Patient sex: M
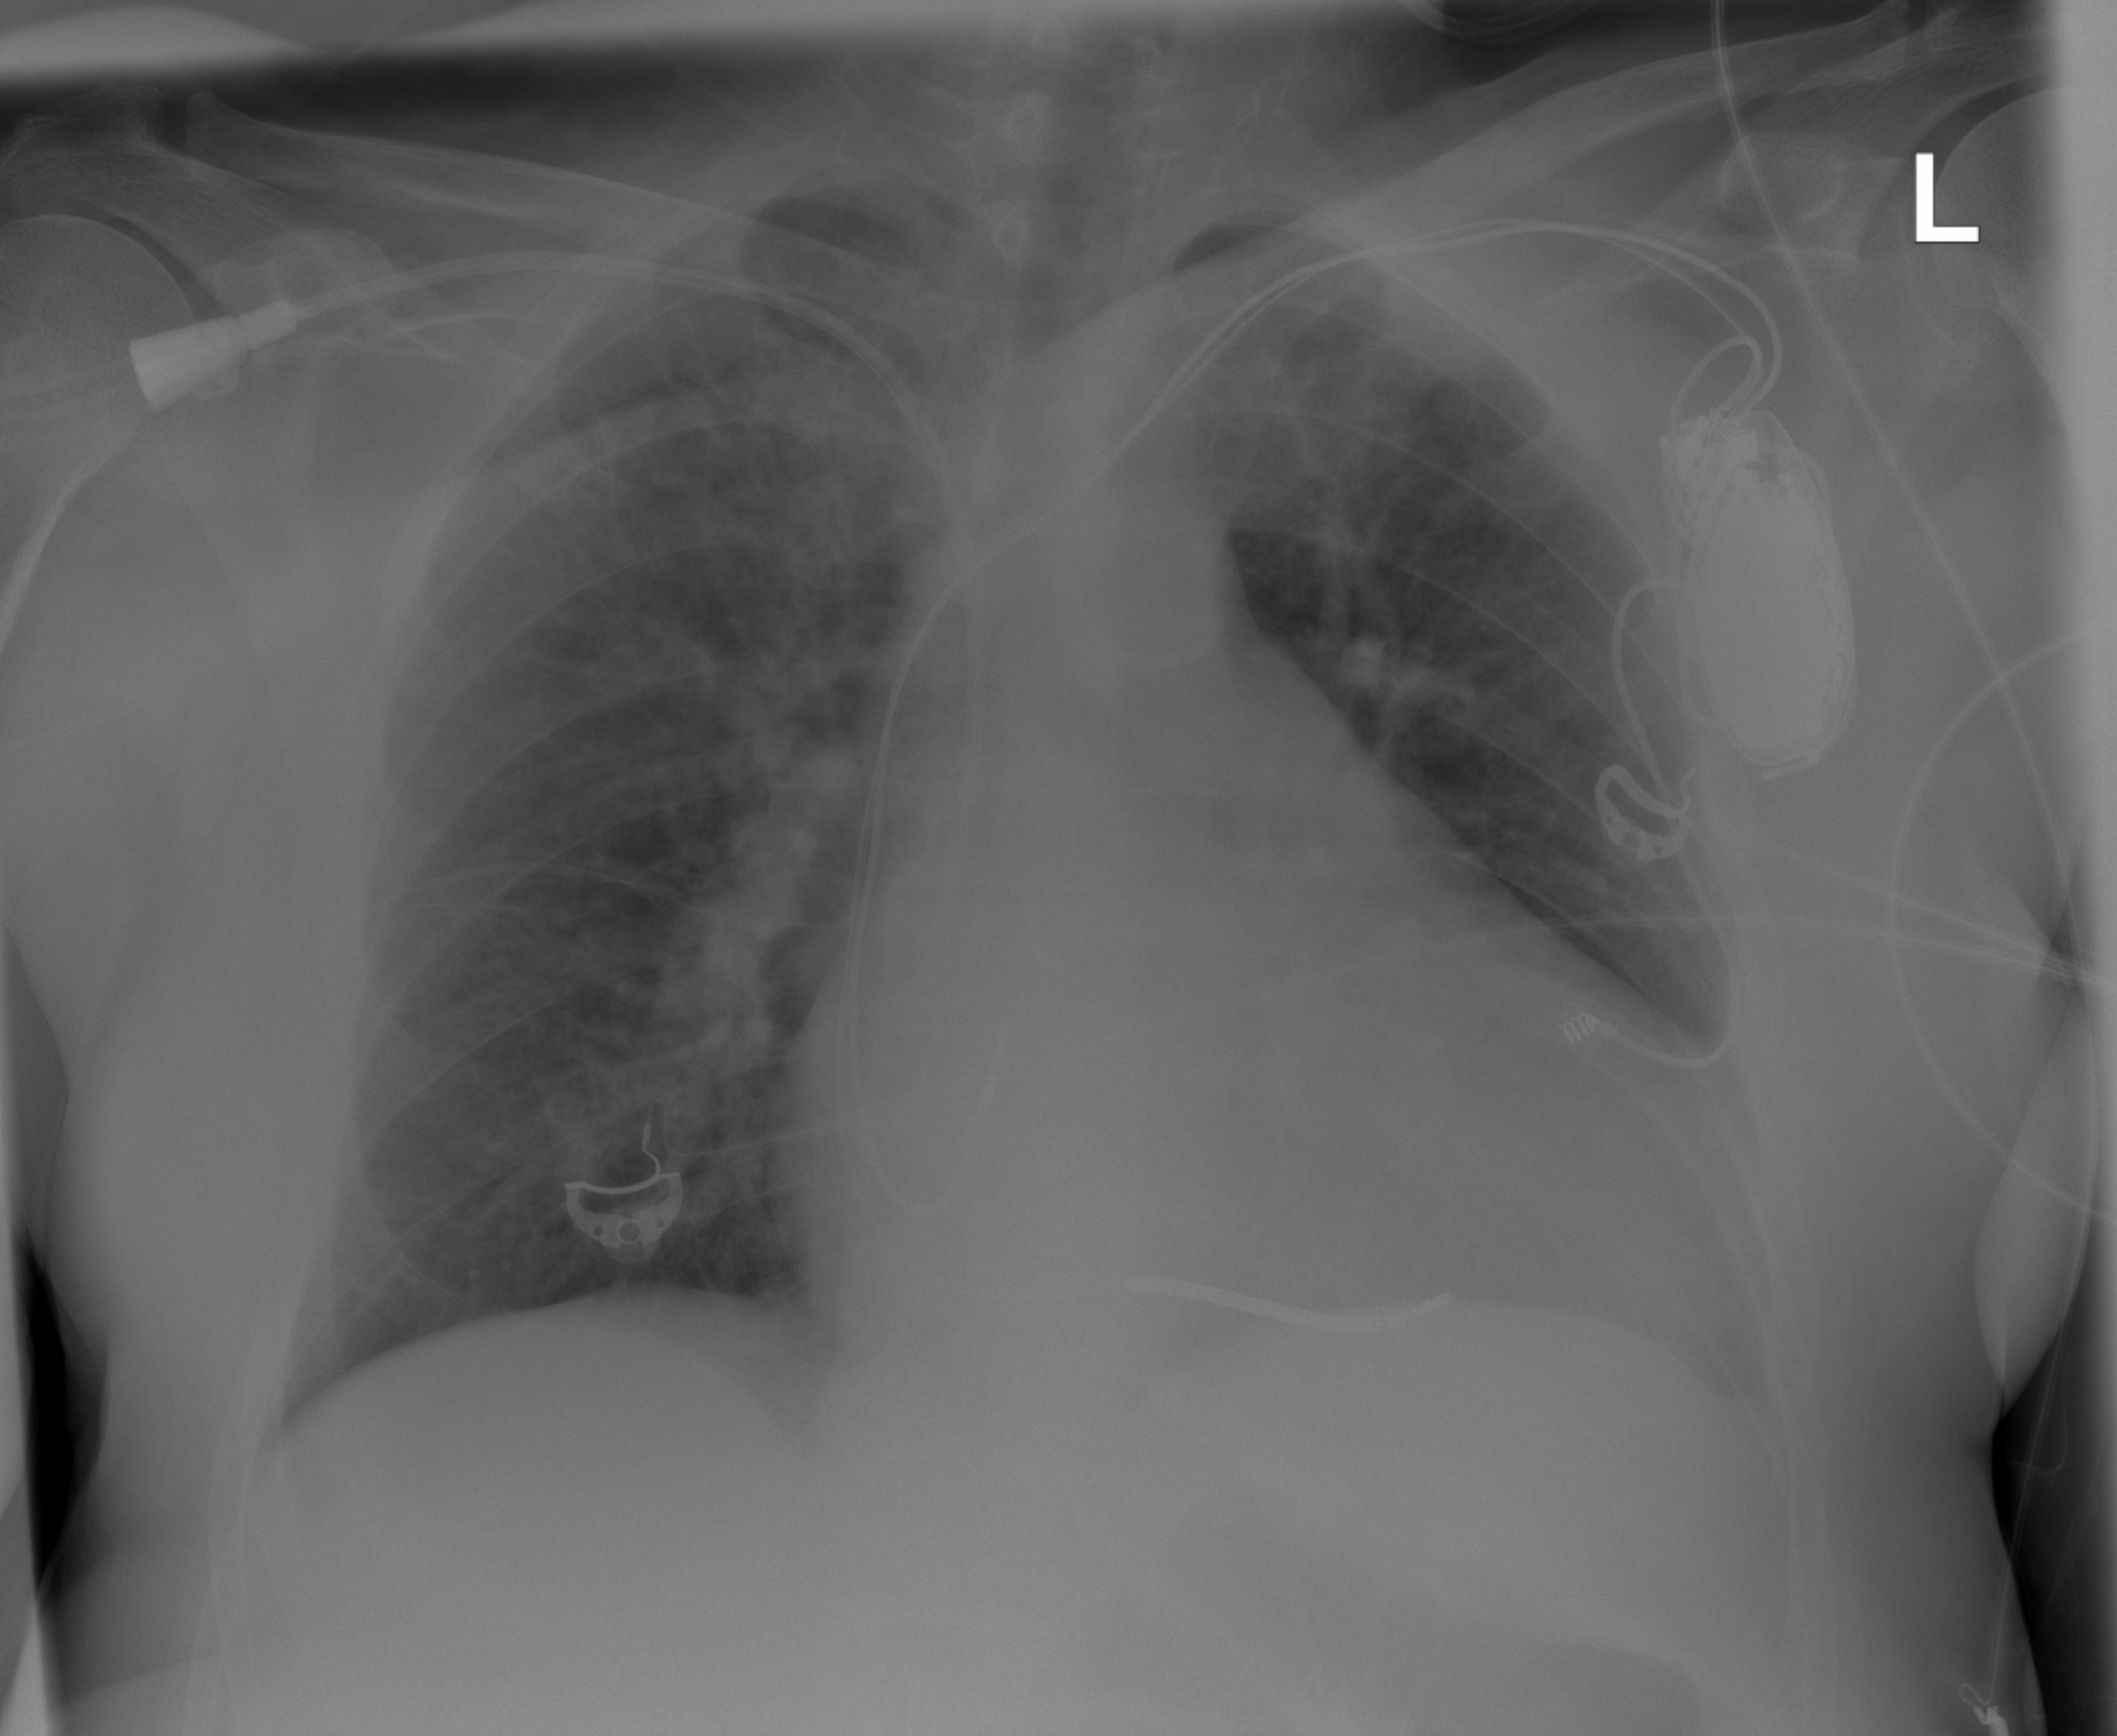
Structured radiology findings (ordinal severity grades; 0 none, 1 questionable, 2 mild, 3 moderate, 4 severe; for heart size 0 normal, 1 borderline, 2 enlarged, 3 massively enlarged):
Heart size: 2
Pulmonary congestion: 2
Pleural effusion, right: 0
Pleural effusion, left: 0
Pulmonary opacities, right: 0
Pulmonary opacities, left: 0
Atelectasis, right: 0
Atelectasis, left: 0